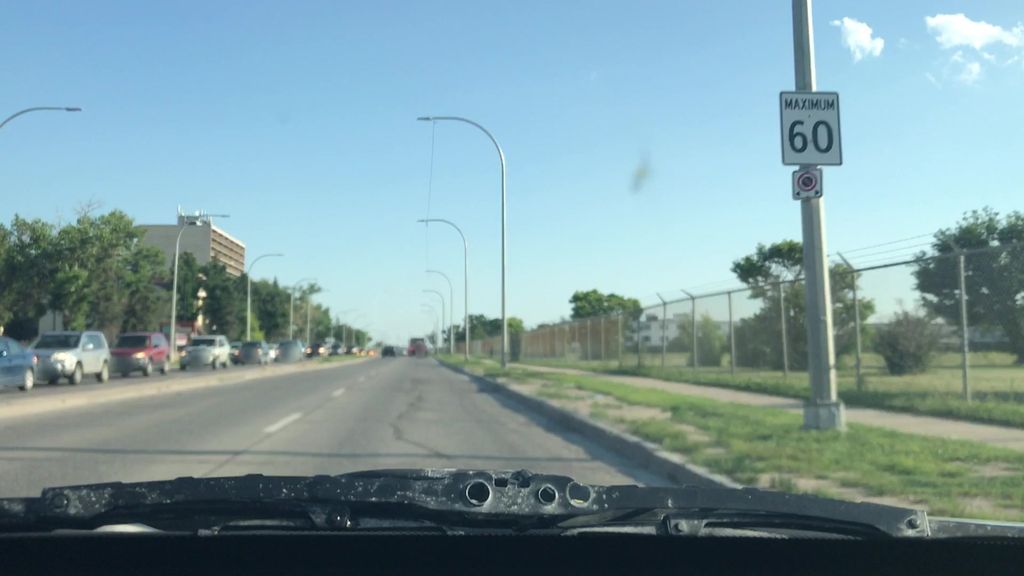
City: winnipeg